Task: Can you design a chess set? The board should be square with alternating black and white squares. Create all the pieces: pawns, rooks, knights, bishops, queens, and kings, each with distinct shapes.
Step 4729:
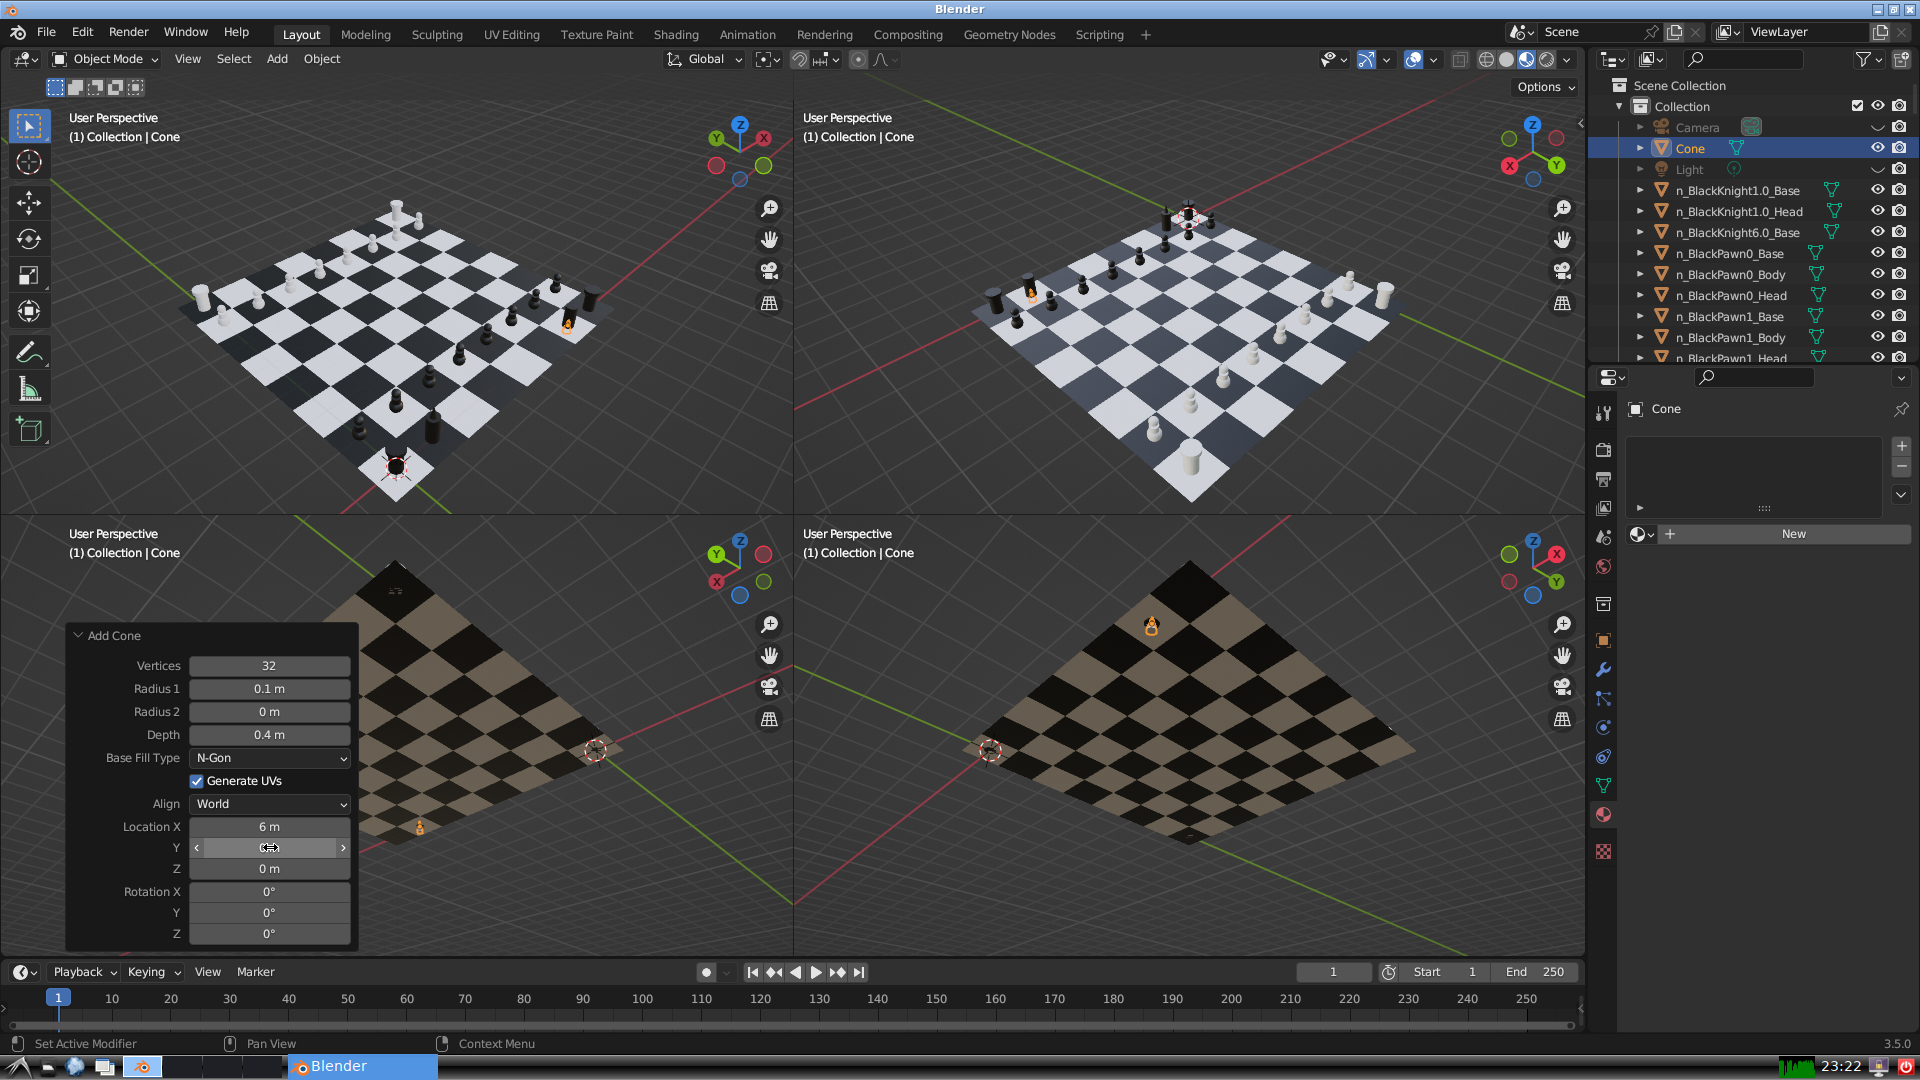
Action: {"mouse_move": [270, 869]}